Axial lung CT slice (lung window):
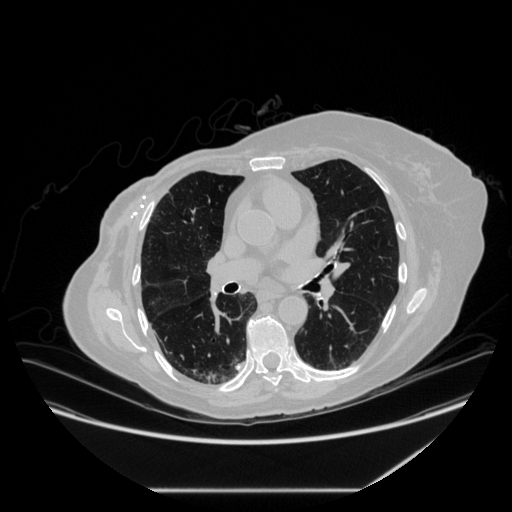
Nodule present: yes
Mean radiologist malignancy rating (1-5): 1